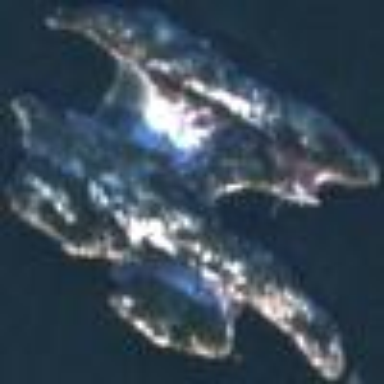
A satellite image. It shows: Islet along the coastline.